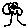
Label: tree